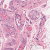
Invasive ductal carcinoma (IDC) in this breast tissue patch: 0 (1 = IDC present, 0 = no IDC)